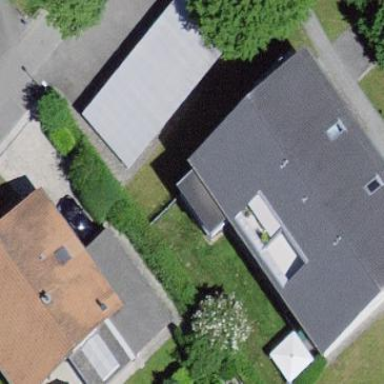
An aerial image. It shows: Gabled roof adorns the apartments building.